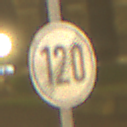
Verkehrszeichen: EndeGeschwindigkeit120
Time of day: Night
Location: Outdoor (Urban)
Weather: Overcast
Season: NotSpecified
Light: Artificial